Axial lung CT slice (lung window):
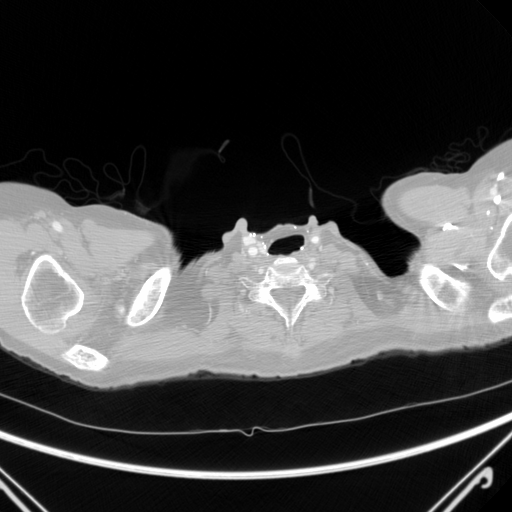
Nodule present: no